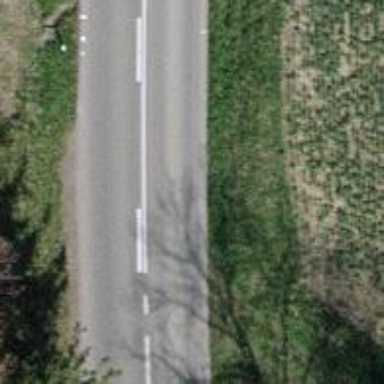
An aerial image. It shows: Tertiary road.